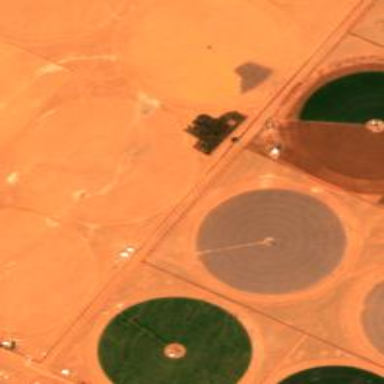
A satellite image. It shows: Irrigation pivot.